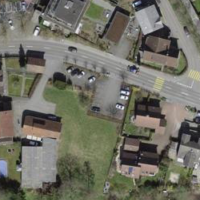
EUNIS habitat code: 54
Species observed at this site:
Clinopodium vulgare